Question: I've created a custom progress bar as follows:
'''
<!-- Custom progress bar -->
<Style
x:Key="CopyProgressBar"
TargetType="ProgressBar">
<Setter
Property="Template">
<Setter.Value>
<ControlTemplate
TargetType="ProgressBar">
<Grid>
<Border
x:Name="PART_Track"
CornerRadius="5"
BorderBrush="#BBC6C4"
BorderThickness="2" />
<Rectangle
x:Name="PART_Indicator"
Fill="#A5B2B0"
RadiusX="5"
RadiusY="5"
Margin="3"
HorizontalAlignment="Left" />
</Grid>
</ControlTemplate>
</Setter.Value>
</Setter>
</Style>
'''
Here's how it is used:
'''
<ProgressBar
x:Name="copyProgress"
Height="13"
Width="279"
Canvas.Left="158"
Canvas.Top="103"
Minimum="0"
Maximum="100"
Style="{StaticResource CopyProgressBar}" />
'''
It works quite well, but when the progress is full, the right side of the fill bar is clipped, which removes the rounding styling I'm going for. I've fiddled with padding, margins, max width, etc, but I can't find a way to prevent the clipping.
Here is an image:

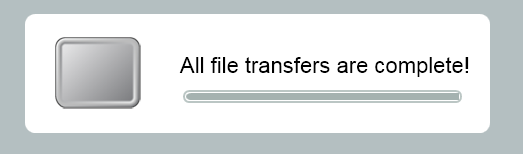
Answer: This was an interesting one to answer. I finally got it nailed down to being the margin that was causing the problem. The progress bar sets the width of PART_Indicator based on the width of PART_Track regardless of the margin or paddings that are set. The following style will get you the desired behaviour.
'''
<Style x:Key="CopyProgressBar" TargetType="ProgressBar">
<Setter Property="Template">
<Setter.Value>
<ControlTemplate TargetType="ProgressBar">
<Border BorderBrush="#BBC6C4" BorderThickness="1" CornerRadius="5" Padding="1">
<Grid x:Name="PART_Track" >
<Rectangle x:Name="PART_Indicator" HorizontalAlignment="Left" Fill="#A5B2B0" RadiusX="5" RadiusY="5"/>
</Grid>
</Border>
</ControlTemplate>
</Setter.Value>
</Setter>
</Style>
'''